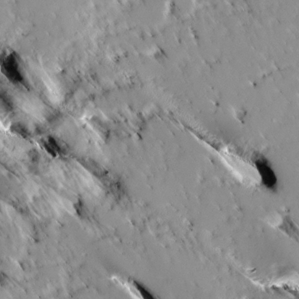
Label: non_frost